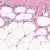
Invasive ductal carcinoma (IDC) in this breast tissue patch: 0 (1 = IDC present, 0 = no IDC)